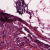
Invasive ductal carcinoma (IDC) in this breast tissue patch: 0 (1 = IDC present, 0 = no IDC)